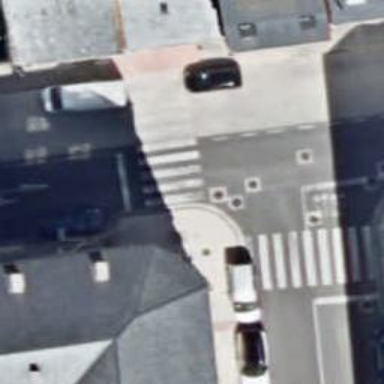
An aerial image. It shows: Uncontrolled footway crossing with zebra markings.